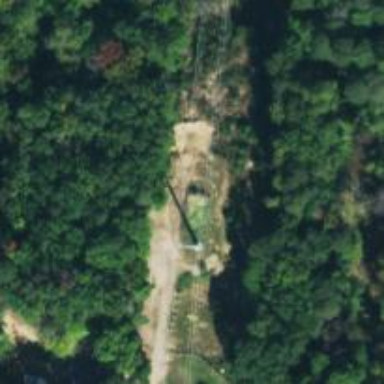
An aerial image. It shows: Power tower.